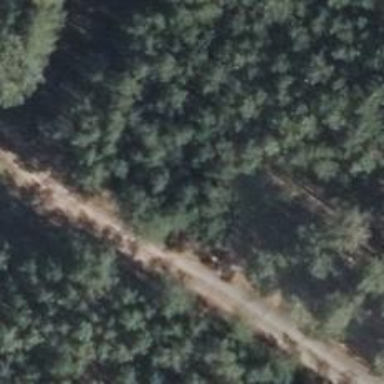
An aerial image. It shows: Track road with grade4 tracktype.